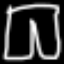
Label: pants